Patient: sex F, age 43
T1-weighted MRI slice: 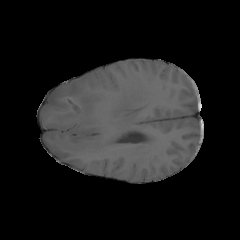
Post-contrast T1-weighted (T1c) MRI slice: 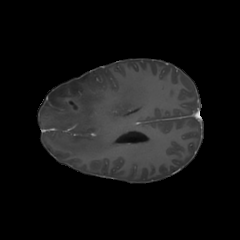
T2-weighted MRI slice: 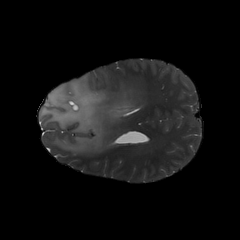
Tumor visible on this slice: yes
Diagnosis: Astrocytoma, IDH-mutant
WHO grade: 3